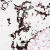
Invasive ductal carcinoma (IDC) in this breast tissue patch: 0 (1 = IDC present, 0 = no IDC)